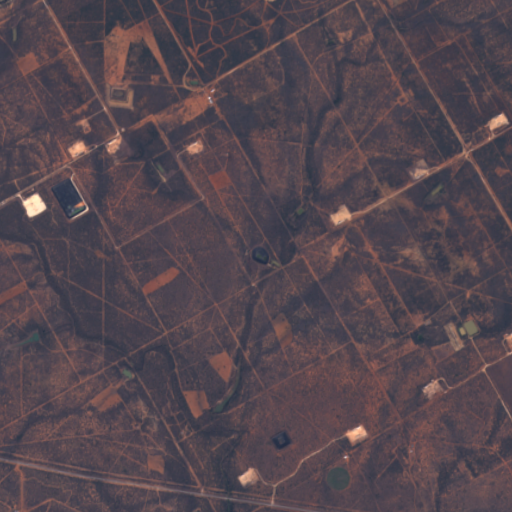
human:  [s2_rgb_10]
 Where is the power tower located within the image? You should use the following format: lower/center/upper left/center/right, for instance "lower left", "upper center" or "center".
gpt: The power tower is located in the lower left of the image.
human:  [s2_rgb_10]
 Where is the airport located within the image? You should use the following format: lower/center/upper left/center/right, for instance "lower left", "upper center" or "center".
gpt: There is no airport in the image.